Interaction volume radius: 10 \u00c5
Interaction volume height: 50 \u00c5
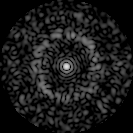
Disorder parameter: 0.8184